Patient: sex M, age 45
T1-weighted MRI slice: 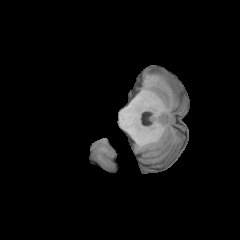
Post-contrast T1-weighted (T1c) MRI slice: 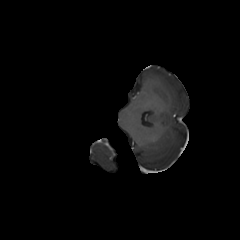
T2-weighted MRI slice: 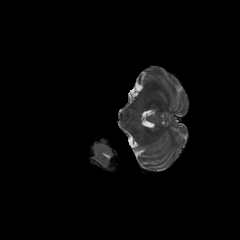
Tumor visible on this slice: no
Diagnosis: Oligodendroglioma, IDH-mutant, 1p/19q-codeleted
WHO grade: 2